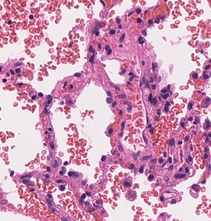
Tumor epithelial tissue: no
Tumor-associated stroma tissue: no
Normal tissue: yes